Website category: sports
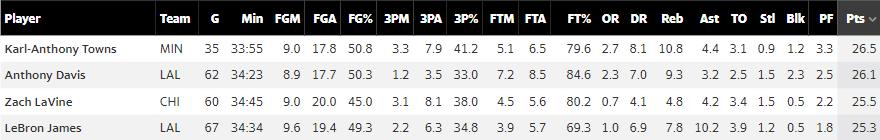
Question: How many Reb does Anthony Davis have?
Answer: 9.3

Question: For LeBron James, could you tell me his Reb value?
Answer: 7.8

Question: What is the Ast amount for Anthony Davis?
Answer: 3.2

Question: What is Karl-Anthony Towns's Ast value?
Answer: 4.4

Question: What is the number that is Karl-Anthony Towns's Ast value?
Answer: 4.4

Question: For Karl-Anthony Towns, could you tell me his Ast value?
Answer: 4.4

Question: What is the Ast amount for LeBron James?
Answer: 10.2

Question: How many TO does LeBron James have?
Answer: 3.9

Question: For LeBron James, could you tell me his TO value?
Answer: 3.9

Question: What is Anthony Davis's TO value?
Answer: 2.5

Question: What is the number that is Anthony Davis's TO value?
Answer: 2.5

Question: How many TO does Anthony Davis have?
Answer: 2.5

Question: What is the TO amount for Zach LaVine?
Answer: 3.4

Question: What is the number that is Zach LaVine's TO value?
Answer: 3.4

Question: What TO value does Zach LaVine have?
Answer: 3.4

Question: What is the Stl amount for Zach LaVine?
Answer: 1.5

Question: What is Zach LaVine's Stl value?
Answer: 1.5

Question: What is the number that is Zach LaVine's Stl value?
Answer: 1.5

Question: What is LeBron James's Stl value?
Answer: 1.2

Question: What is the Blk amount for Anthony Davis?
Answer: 2.3

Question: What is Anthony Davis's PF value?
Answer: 2.5

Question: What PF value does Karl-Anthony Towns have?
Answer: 3.3

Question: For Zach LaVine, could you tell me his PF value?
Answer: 2.2

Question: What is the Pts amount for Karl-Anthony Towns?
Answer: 26.5

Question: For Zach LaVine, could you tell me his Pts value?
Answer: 25.5

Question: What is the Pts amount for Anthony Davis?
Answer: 26.1

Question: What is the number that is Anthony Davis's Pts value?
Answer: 26.1

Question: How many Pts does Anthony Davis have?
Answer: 26.1